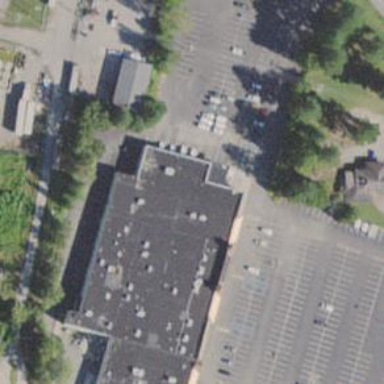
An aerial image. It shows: Building that houses post office.